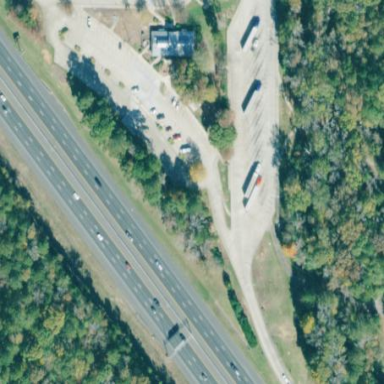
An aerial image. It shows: Picnic site located at rest area. The site includes sanitary dump station for added convenience.